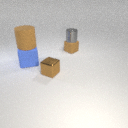
small brown metal cube in front of large blue rubber cube